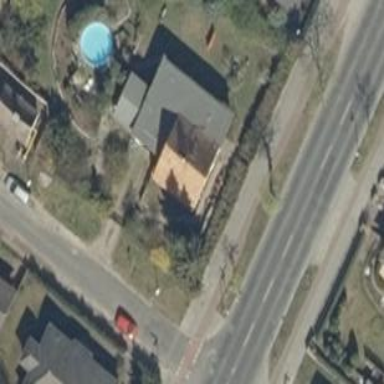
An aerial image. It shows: Simple house.